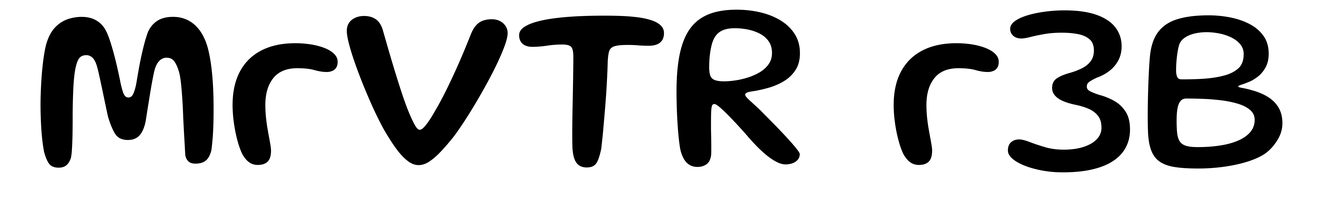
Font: Gluten_Regular